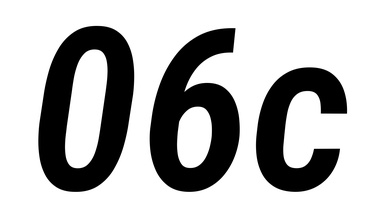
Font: Roboto-Italic_Condensed_SemiBold_Italic